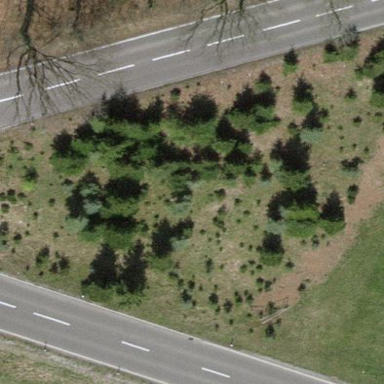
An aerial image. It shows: Evergreen forest with needle-leaved trees.